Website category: university
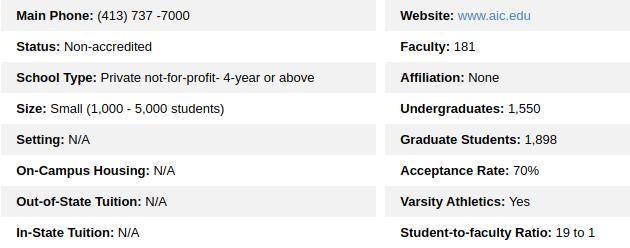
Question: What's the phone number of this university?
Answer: (413) 737 -7000

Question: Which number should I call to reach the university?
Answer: (413) 737 -7000

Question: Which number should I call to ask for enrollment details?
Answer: (413) 737 -7000

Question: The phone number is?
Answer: (413) 737 -7000

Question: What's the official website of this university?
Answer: www.aic.edu

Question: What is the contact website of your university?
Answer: www.aic.edu

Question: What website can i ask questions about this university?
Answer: www.aic.edu

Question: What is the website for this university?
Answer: www.aic.edu

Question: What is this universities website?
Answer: www.aic.edu

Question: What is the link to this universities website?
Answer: www.aic.edu

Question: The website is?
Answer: www.aic.edu

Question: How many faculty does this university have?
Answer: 181

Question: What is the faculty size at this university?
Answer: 181

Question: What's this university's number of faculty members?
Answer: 181

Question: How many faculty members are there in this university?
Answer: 181

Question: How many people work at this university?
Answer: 181

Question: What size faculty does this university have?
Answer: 181

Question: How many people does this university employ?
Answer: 181

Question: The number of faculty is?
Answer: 181

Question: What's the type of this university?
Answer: Private not-for-profit- 4-year or above

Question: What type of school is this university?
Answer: Private not-for-profit- 4-year or above

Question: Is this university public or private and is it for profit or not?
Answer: Private not-for-profit- 4-year or above

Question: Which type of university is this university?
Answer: Private not-for-profit- 4-year or above

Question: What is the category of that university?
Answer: Private not-for-profit- 4-year or above

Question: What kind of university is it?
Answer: Private not-for-profit- 4-year or above

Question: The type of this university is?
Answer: Private not-for-profit- 4-year or above

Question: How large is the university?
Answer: Small (1,000 - 5,000 students)

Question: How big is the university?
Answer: Small (1,000 - 5,000 students)

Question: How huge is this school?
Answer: Small (1,000 - 5,000 students)

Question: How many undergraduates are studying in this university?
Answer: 1,550

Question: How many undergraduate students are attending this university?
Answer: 1,550

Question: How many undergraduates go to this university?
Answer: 1,550

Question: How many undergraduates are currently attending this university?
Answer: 1,550

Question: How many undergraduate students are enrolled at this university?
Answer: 1,550

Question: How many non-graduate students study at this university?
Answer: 1,550

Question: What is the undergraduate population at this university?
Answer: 1,550

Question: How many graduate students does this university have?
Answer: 1,898

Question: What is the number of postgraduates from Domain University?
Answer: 1,898

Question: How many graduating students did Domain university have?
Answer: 1,898

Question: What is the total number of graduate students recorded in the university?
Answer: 1,898

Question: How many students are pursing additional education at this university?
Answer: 1,898

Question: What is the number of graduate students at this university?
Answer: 1,898

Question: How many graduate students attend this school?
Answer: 1,898

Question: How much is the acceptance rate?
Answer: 70%

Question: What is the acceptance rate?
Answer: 70%

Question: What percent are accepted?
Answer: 70%

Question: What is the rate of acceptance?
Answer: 70%

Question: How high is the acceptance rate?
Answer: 70%

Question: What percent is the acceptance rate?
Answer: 70%

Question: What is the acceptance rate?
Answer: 70%

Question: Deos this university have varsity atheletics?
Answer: Yes

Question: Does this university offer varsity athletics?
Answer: Yes

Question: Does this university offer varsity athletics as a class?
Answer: Yes

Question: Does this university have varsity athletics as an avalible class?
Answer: Yes

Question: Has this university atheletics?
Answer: Yes

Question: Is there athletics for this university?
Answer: Yes

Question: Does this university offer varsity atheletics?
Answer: Yes

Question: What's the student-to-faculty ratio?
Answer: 19 to 1

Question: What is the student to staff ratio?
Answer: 19 to 1

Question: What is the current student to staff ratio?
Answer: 19 to 1

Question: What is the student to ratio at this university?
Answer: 19 to 1

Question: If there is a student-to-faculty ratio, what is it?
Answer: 19 to 1

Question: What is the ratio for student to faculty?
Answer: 19 to 1

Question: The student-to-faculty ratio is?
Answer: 19 to 1